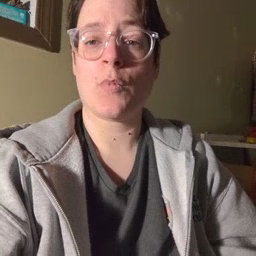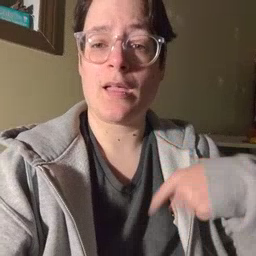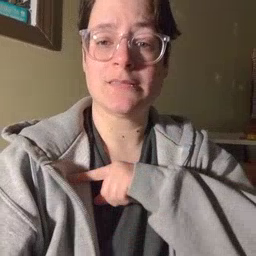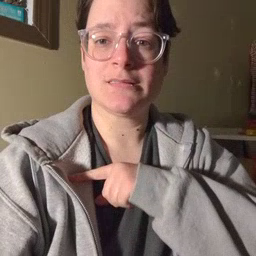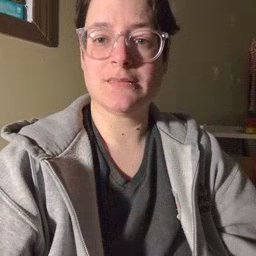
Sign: weus